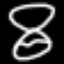
Label: hourglass